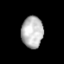
Tissue: lung
Cell type: Fibroblasts
Senescence score: 0.5551
Nuclear area (px): 671
Mean DAPI intensity: 184.569